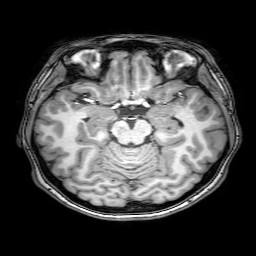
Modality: T1w
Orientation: coronal
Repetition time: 0.00828 s
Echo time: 0.00388 s